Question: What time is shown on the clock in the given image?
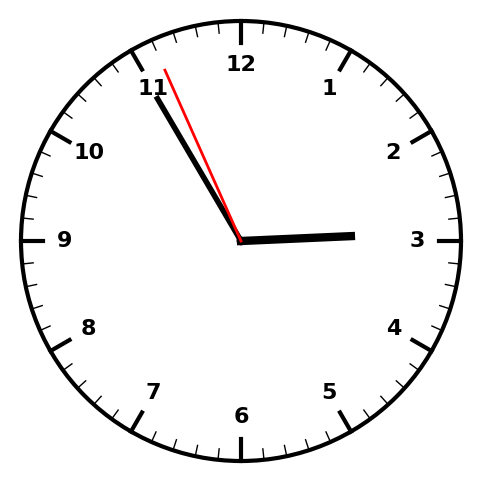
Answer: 02:54:56